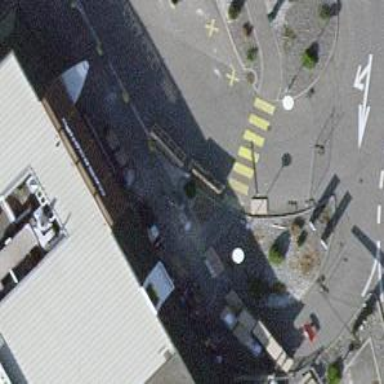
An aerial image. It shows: Marked crossing with zebra markings.